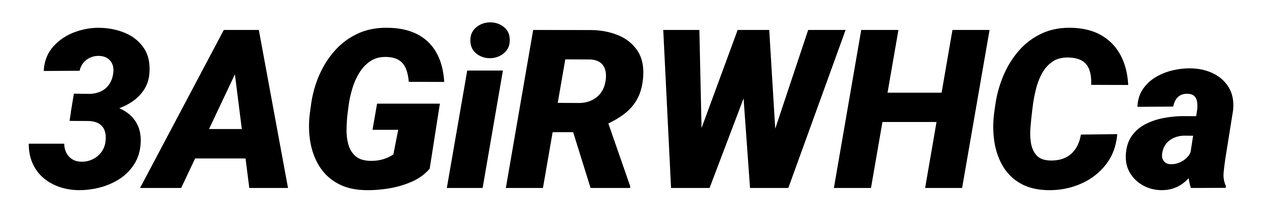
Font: Roboto-Italic_Black_Italic